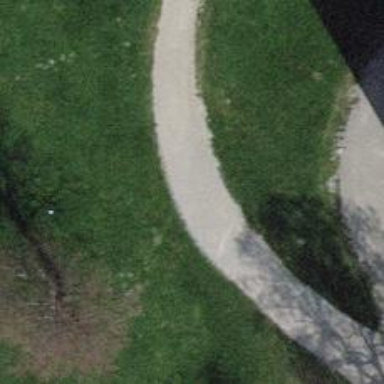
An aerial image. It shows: Pedestrian road made of fine gravel.